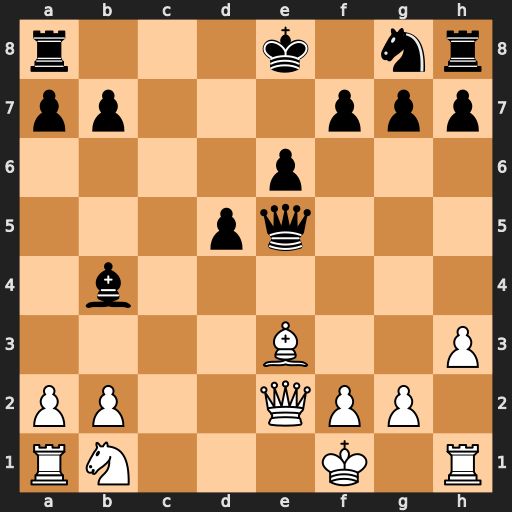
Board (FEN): r3k1nr/pp3ppp/4p3/3pq3/1b6/4B2P/PP2QPP1/RN3K1R
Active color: w
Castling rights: kq
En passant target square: -
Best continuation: Qb5+ Kf8 Qxb4+